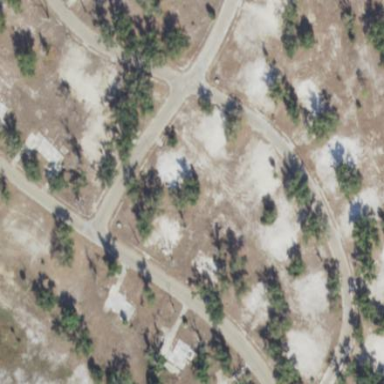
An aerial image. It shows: This residential area consists of single-family homes.